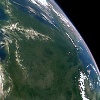
Label: land